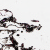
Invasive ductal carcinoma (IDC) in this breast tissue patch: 0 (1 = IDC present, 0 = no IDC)